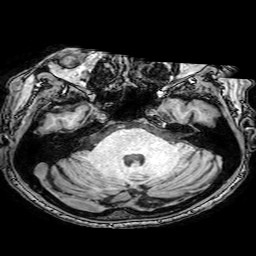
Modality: T1w
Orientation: coronal
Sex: male
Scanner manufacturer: philips
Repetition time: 0.008179 s
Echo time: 0.00377 s